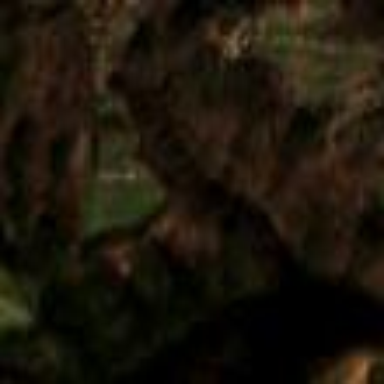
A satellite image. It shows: Forest area.